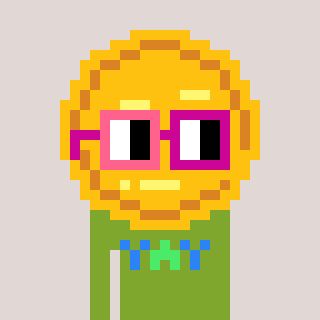
a pixel art character with square pink and red glasses, a medal-shaped head and a slimegreen-colored body on a warm background